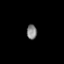
Tissue: prostate
Cell type: T cells
Senescence score: 0.7002
Nuclear area (px): 143
Mean DAPI intensity: 132.35